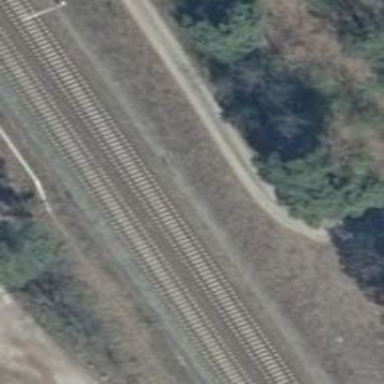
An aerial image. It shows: Railway signal.